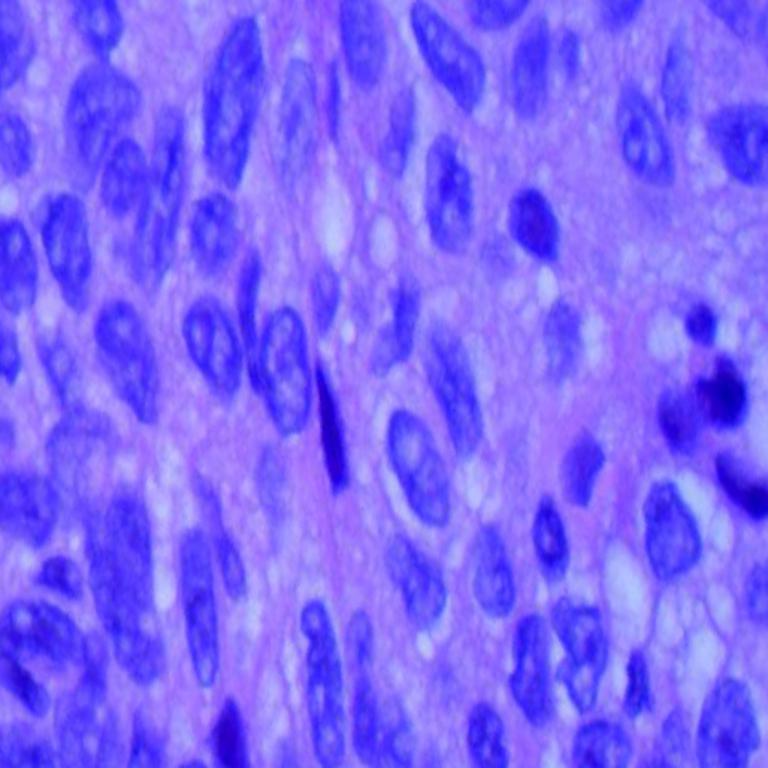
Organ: lung
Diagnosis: squamous carcinomas